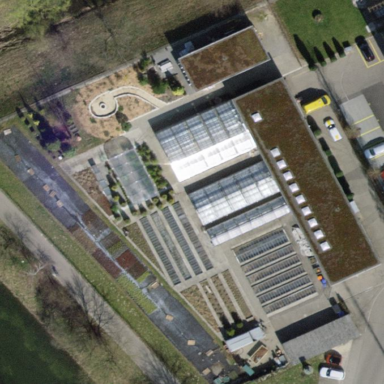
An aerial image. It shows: Plant nursery.